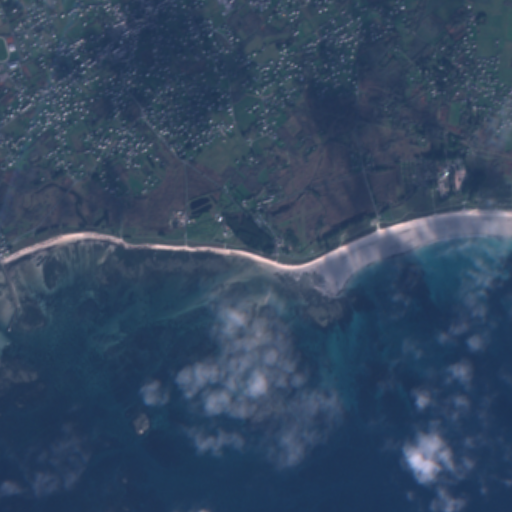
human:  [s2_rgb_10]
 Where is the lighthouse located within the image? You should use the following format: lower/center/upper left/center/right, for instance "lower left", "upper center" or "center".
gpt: The lighthouse is located in the center left of the image.
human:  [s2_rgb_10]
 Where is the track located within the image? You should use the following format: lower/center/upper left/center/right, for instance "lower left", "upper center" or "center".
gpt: The track is located in the upper left of the image.
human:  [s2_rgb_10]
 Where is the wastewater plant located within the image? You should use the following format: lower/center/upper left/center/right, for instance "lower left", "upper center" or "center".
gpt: The wastewater plant is located in the center of the image.
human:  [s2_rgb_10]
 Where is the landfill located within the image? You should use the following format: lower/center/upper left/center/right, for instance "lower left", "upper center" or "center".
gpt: There is no landfill in the image.